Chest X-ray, AP view. Patient: 19 years old, sex M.
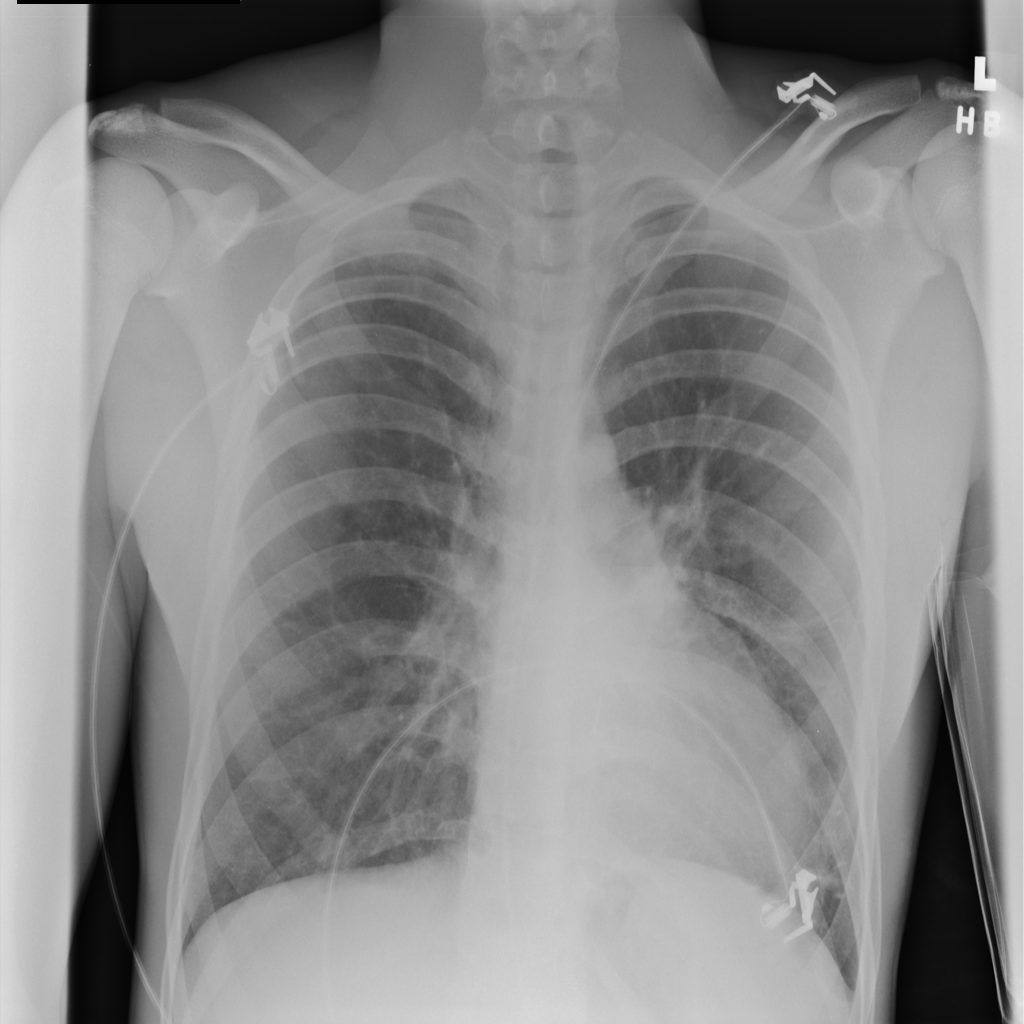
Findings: No Finding